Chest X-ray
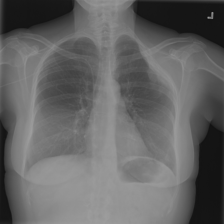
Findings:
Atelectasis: negative
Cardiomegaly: negative
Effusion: negative
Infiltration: negative
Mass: positive
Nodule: negative
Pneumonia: negative
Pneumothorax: negative
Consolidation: negative
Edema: negative
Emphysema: negative
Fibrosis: negative
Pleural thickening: negative
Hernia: positive